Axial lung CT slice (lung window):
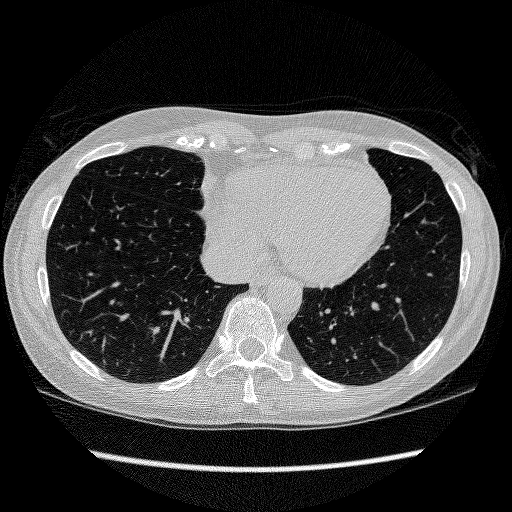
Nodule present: no